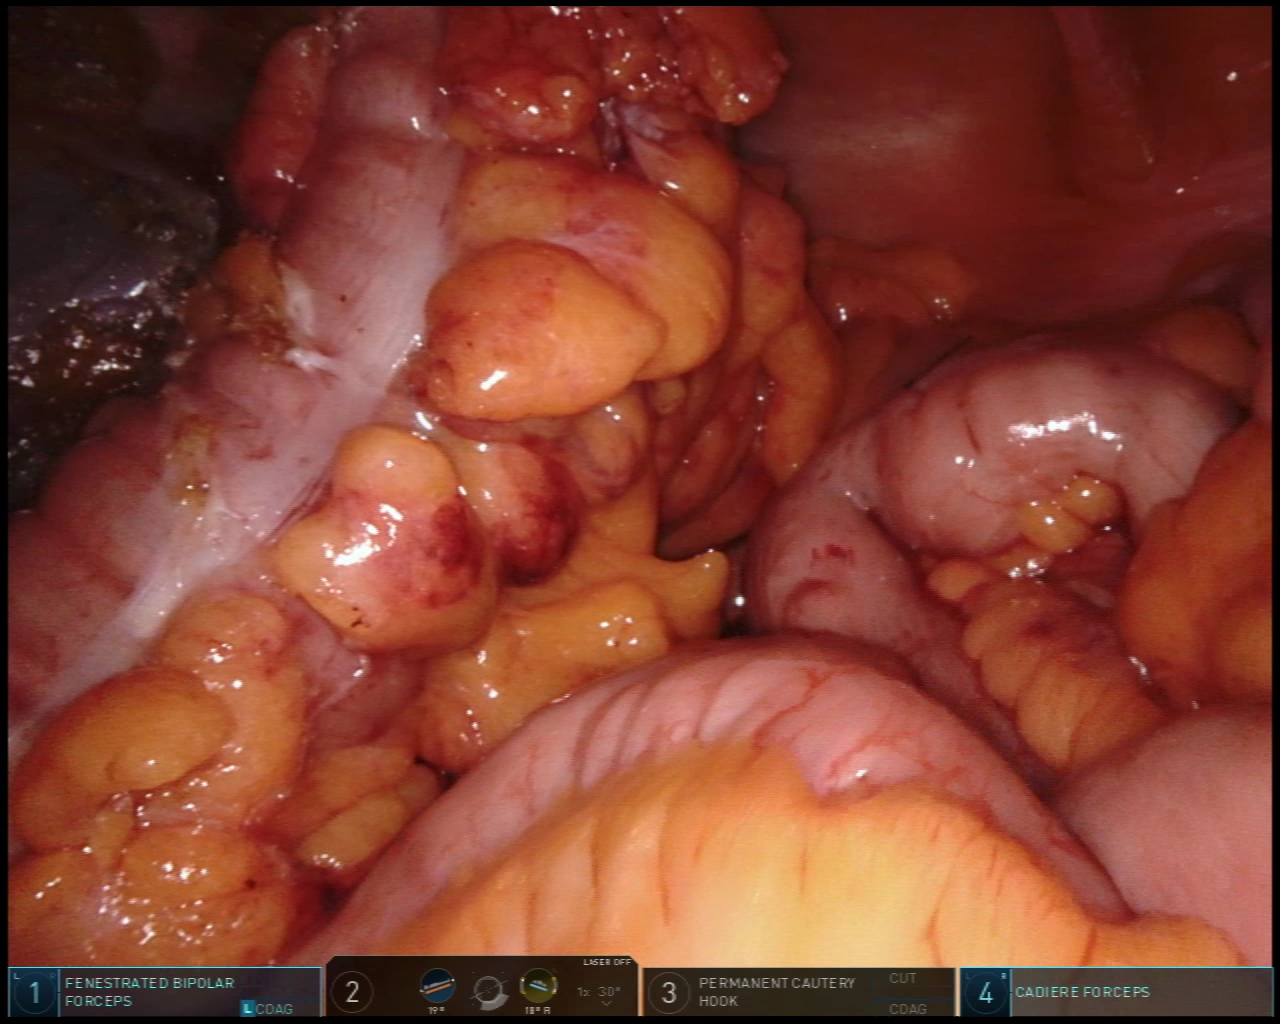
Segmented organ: colon
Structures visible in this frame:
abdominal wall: yes
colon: yes
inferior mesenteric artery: no
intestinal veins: no
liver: no
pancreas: no
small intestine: yes
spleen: no
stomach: no
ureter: no
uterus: no
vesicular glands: no